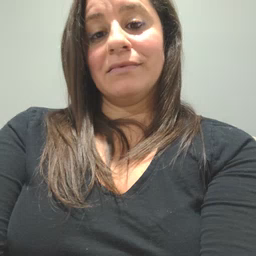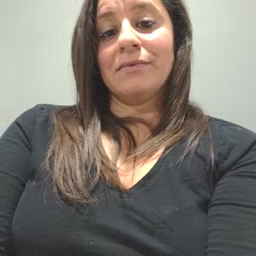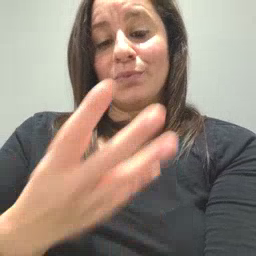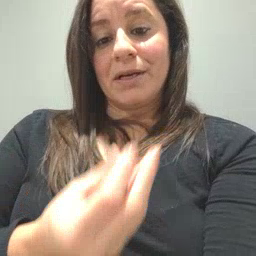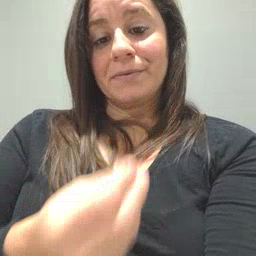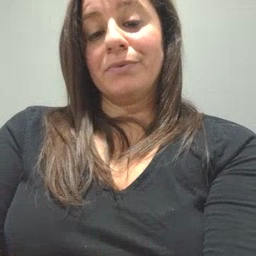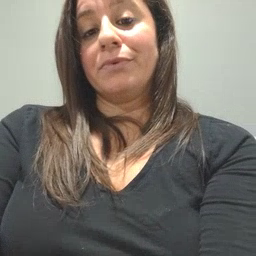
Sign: wet